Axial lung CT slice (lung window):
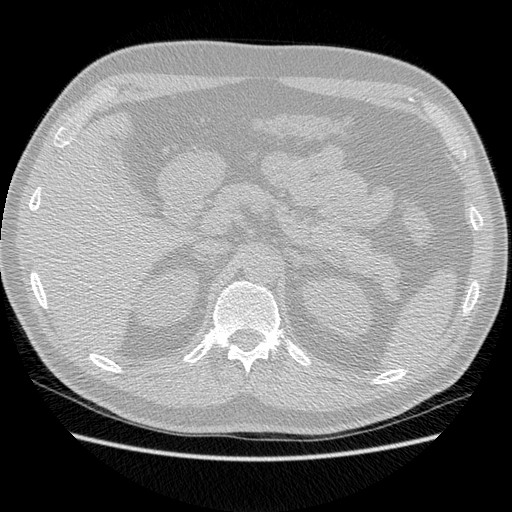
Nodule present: no